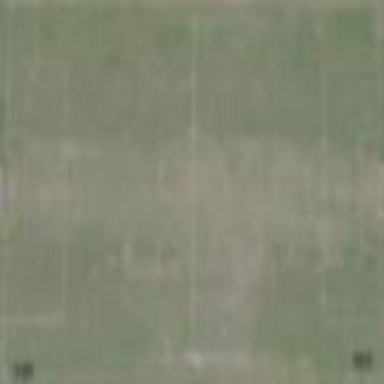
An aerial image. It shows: Grass pitch designated for American football.